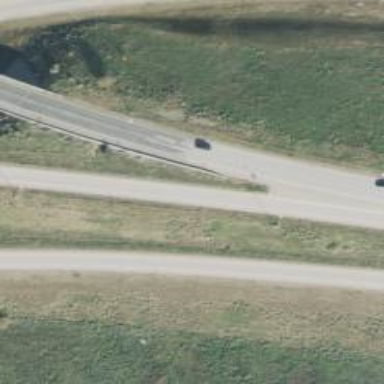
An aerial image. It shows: Motorway link.